Question: See the picture.

I don't think it is jQuery since jQuery.ui dialog looks different.
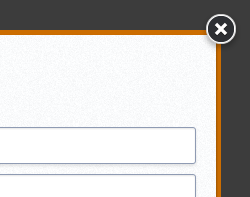
Answer: <URL> can do this for you:
'''
jQuery(document).ready(function() {
$.fancybox(
'<h2>Hi!</h2><p>Lorem ipsum dolor sit amet, consectetur adipiscing elit. Etiam quis mi eu elit tempor facilisis id et neque</p>',
{
'autoDimensions' : false,
'width' : 350,
'height' : 'auto',
'transitionIn' : 'none',
'transitionOut' : 'none'
}
);
});
'''
Sample fiddle: <URL>